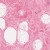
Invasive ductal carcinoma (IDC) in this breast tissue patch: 0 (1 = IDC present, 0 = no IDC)